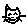
Label: cat